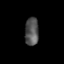
Tissue: prostate
Cell type: B cells
Senescence score: 0.6993
Nuclear area (px): 375
Mean DAPI intensity: 84.027